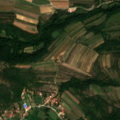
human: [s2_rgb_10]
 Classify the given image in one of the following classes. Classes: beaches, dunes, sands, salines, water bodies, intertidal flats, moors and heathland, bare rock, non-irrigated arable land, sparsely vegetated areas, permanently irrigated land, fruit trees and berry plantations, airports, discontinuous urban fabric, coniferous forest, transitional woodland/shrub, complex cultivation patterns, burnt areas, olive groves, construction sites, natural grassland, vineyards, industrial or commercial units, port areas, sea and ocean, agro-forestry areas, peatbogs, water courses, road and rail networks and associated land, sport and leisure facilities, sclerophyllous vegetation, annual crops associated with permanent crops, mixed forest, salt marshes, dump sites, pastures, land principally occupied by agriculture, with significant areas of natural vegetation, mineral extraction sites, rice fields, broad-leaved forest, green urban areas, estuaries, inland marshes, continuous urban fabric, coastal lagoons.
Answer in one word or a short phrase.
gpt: non-irrigated arable land, pastures, land principally occupied by agriculture, with significant areas of natural vegetation, broad-leaved forest, transitional woodland/shrub